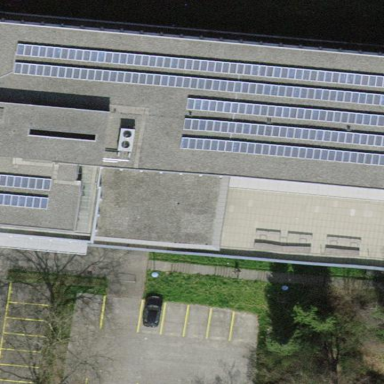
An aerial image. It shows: Part of building.